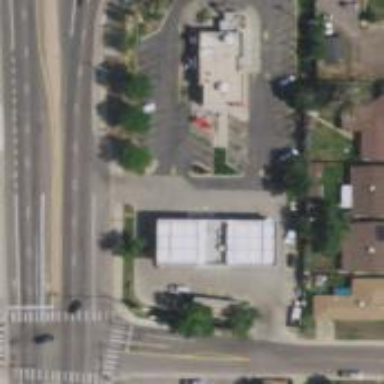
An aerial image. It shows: Convenience shop.